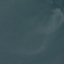
Label: SeaLake